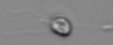
Label: flagellate